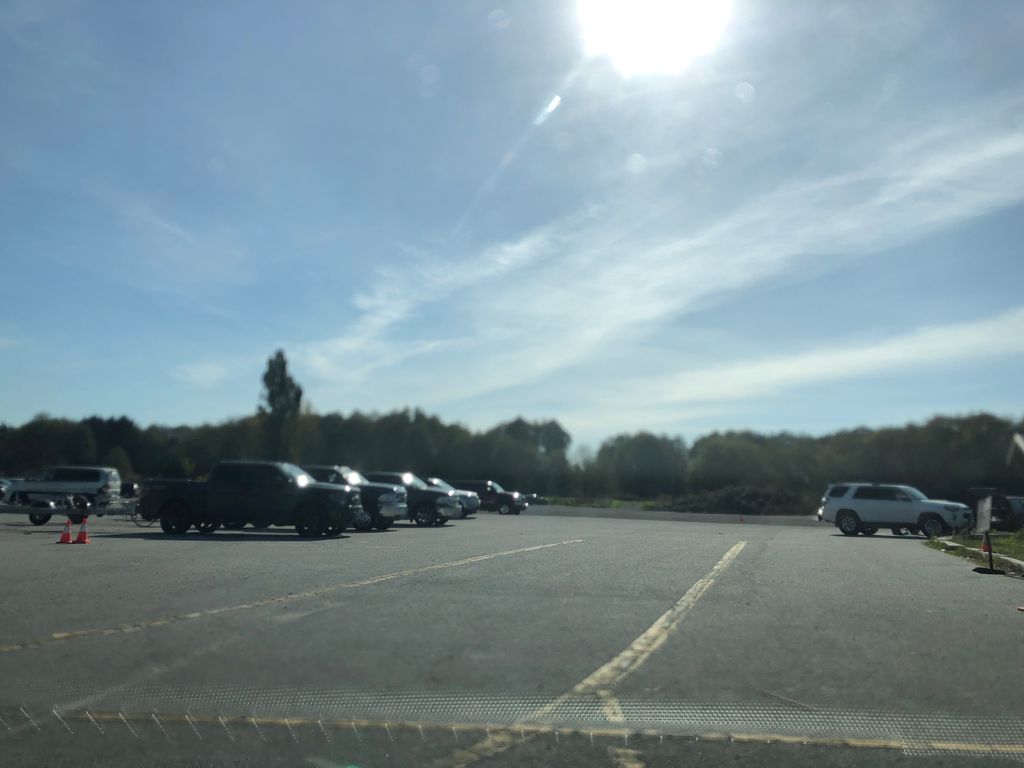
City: vancouver